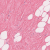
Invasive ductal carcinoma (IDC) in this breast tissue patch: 0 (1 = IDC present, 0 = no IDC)